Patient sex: M
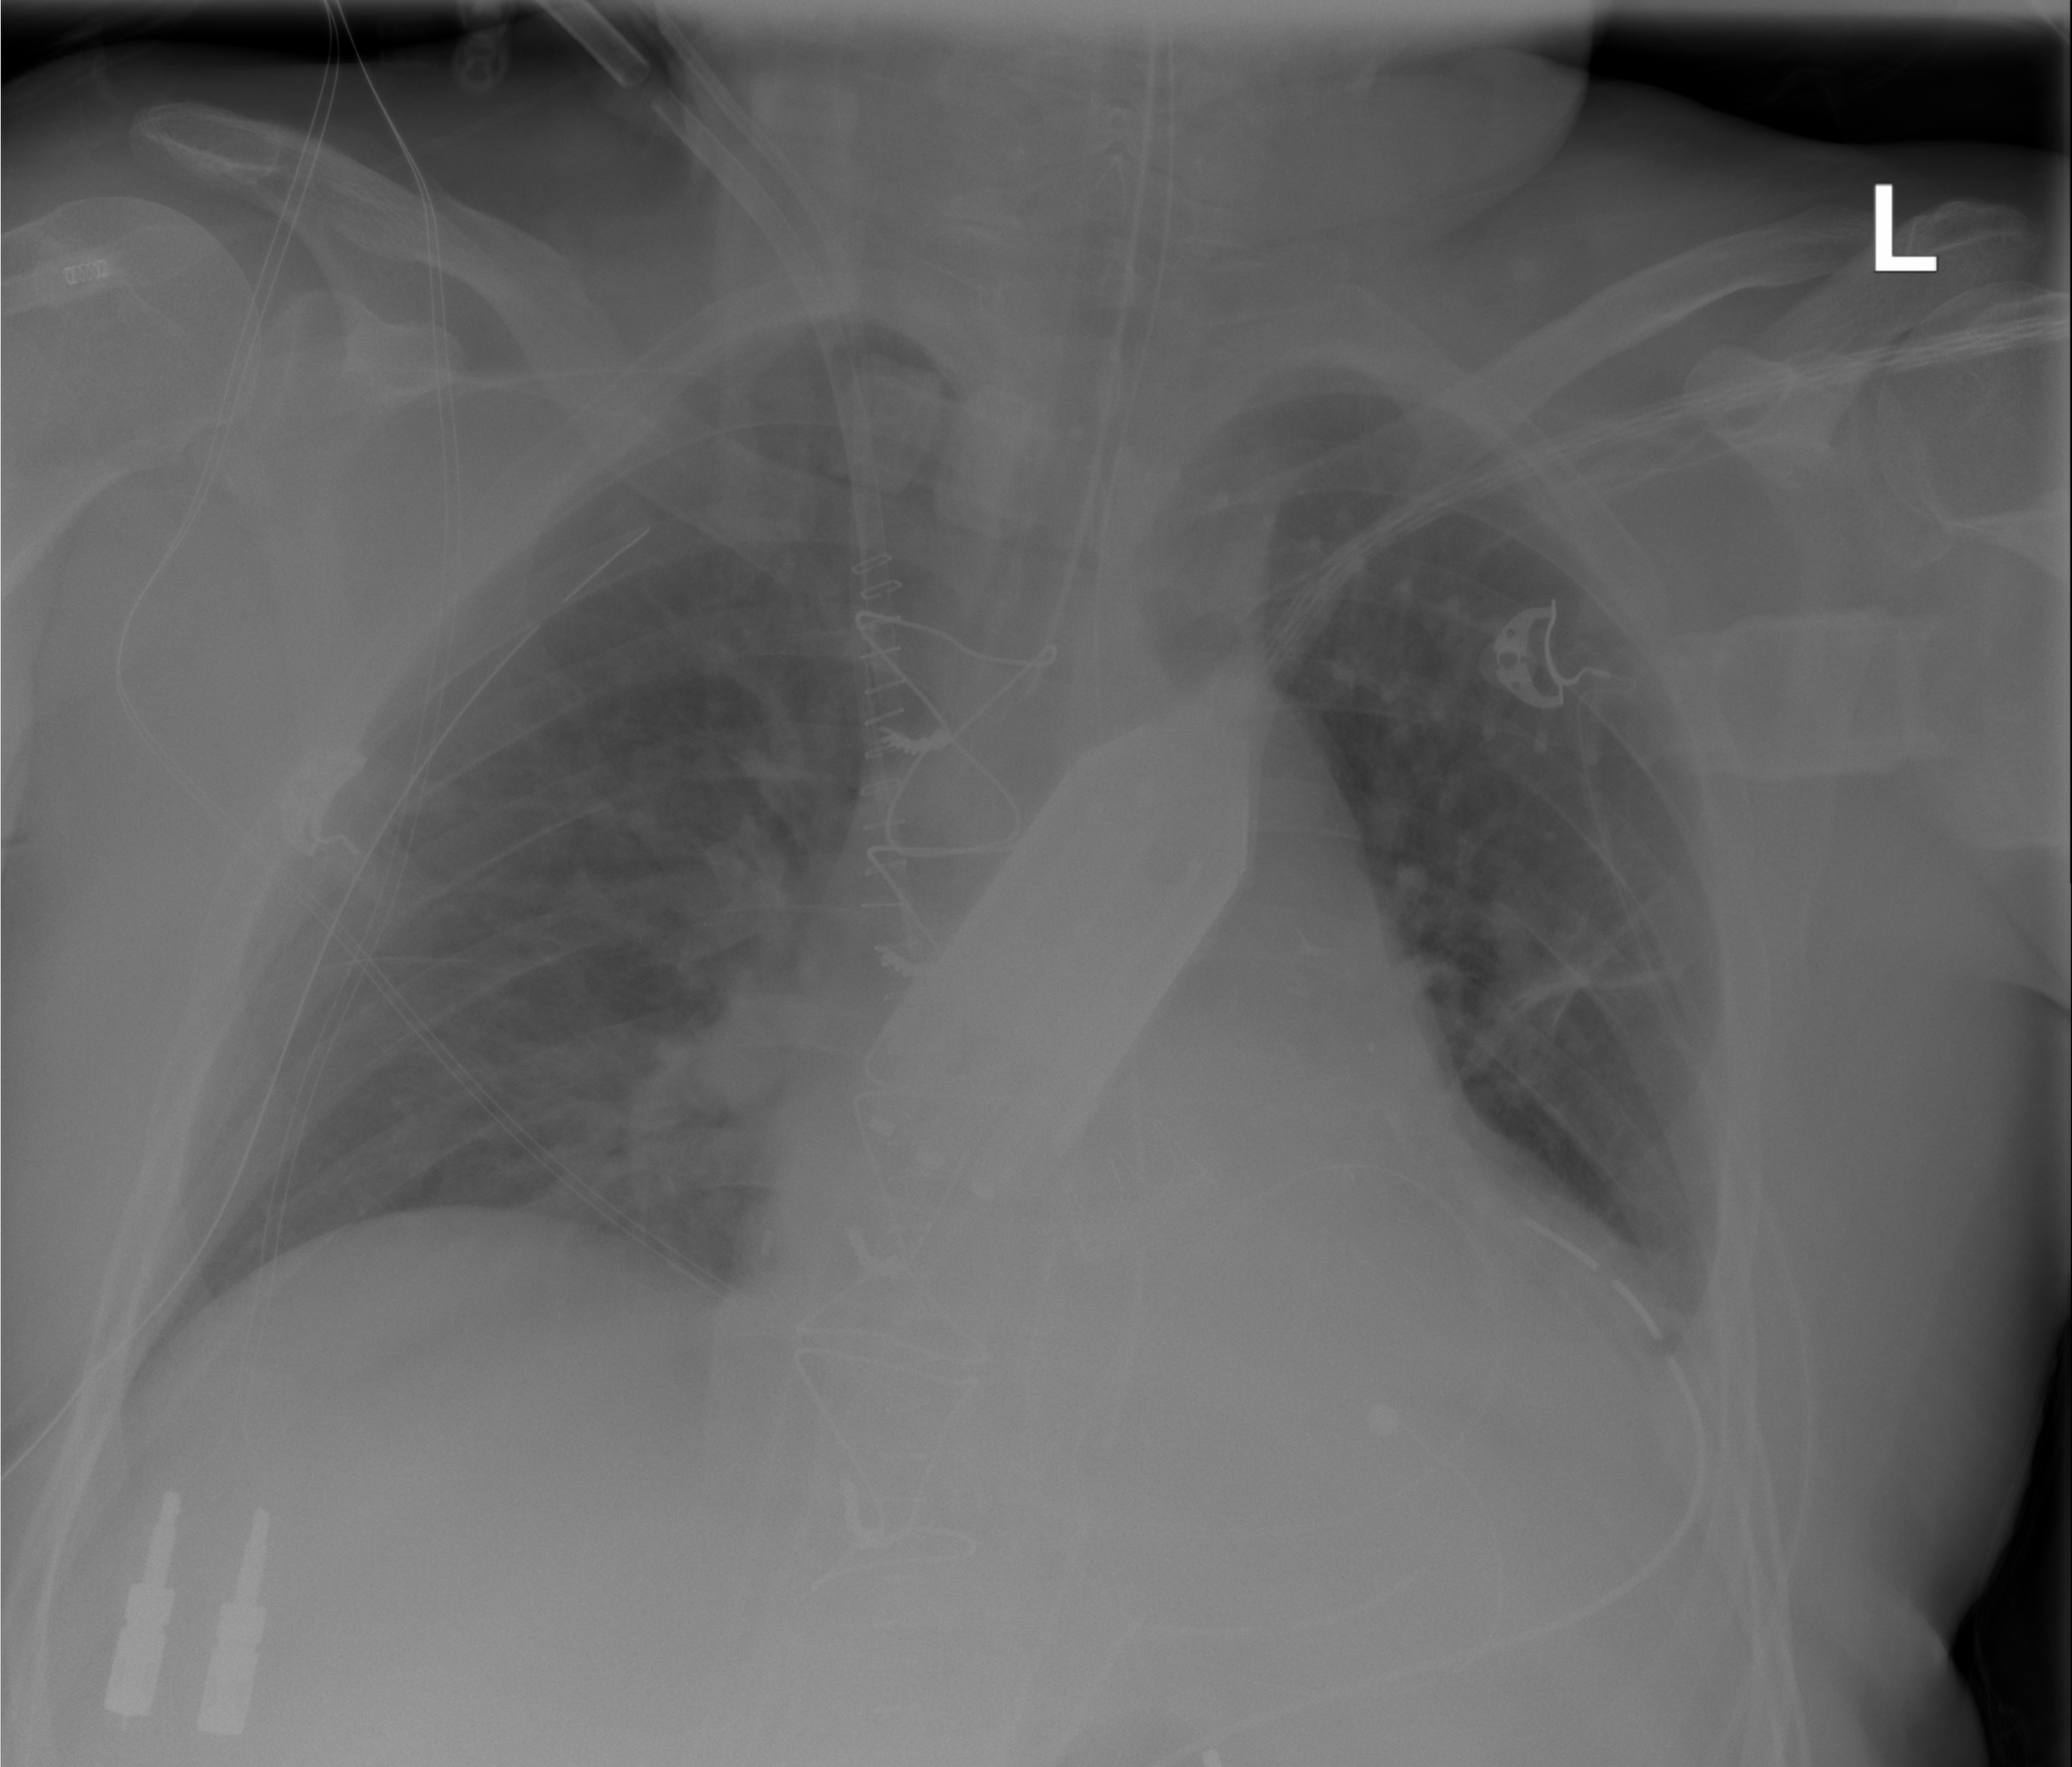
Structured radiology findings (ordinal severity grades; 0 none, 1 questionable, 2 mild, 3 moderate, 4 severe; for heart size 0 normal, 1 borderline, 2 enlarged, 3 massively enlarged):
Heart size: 0
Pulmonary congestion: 2
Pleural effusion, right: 0
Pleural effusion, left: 1
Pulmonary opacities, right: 0
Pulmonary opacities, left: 0
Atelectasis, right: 0
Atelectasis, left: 2